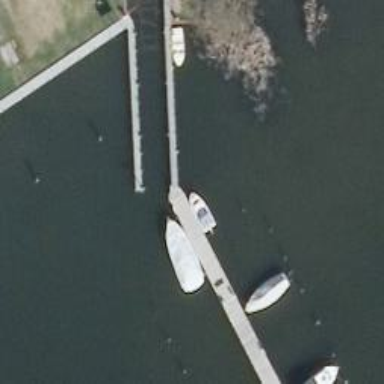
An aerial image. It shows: Man-made pier.